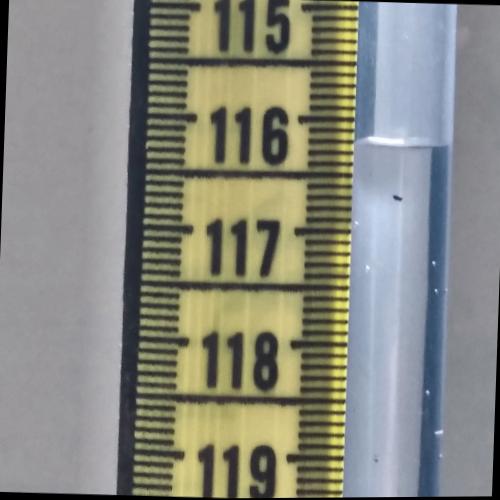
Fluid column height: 116.2 cm